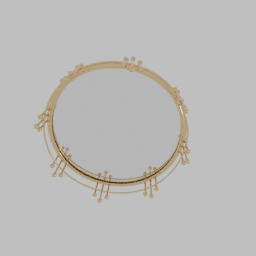
Label: decoration